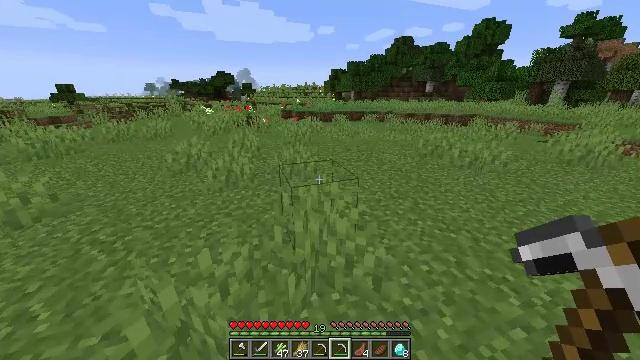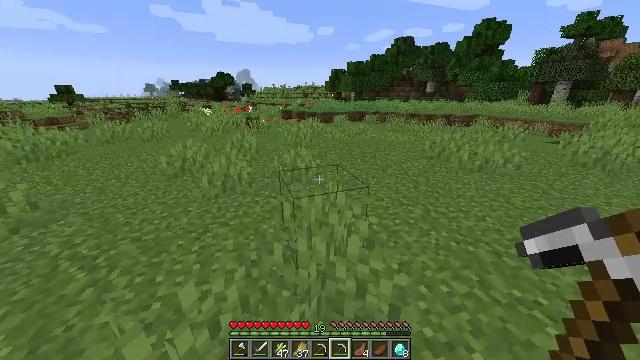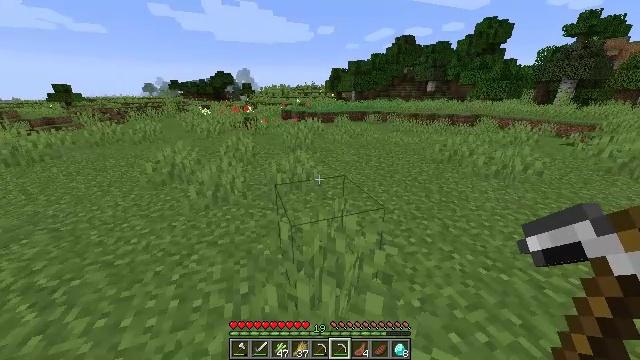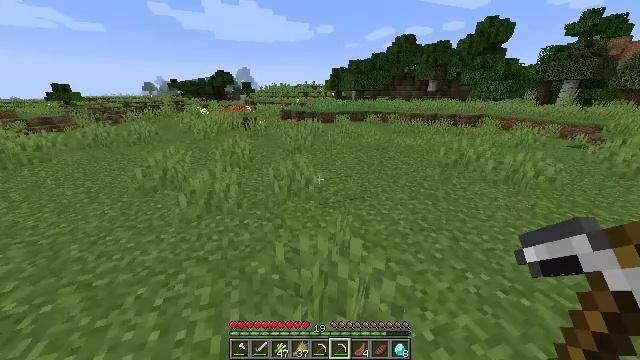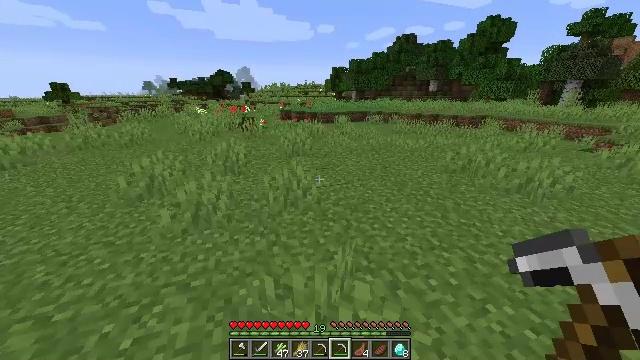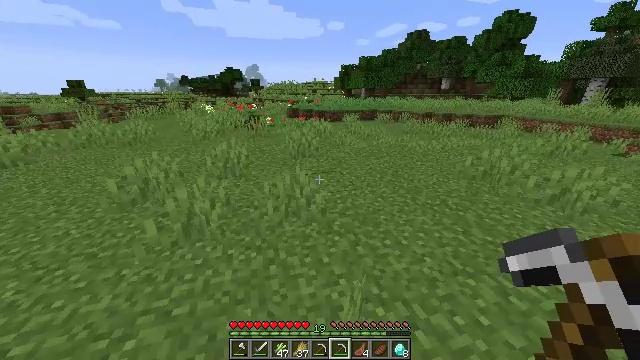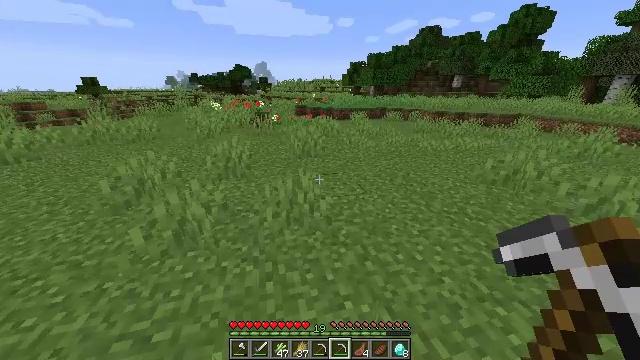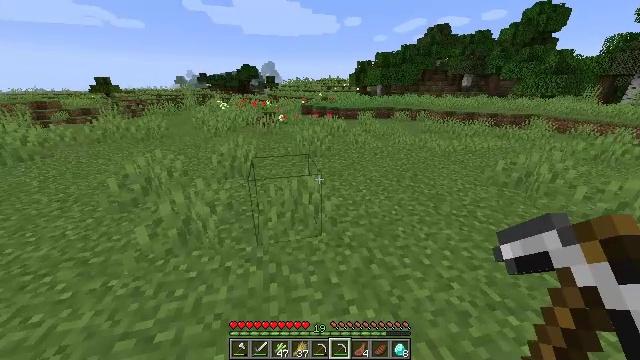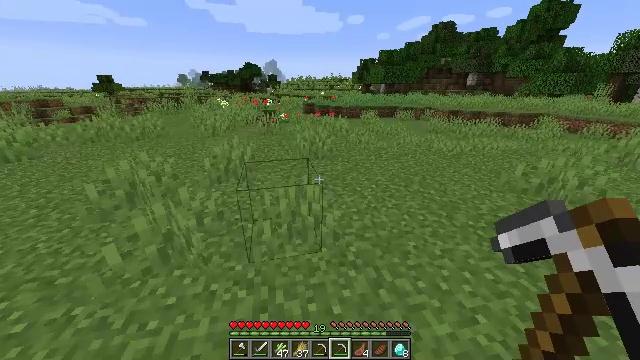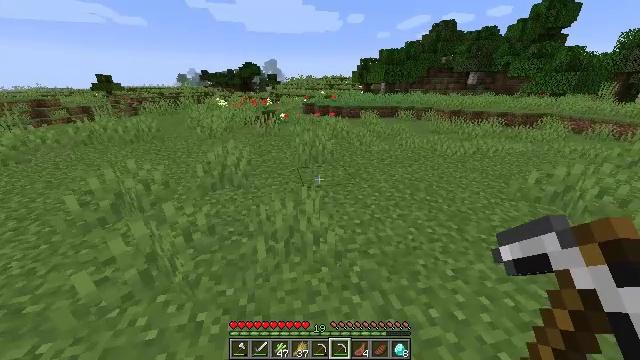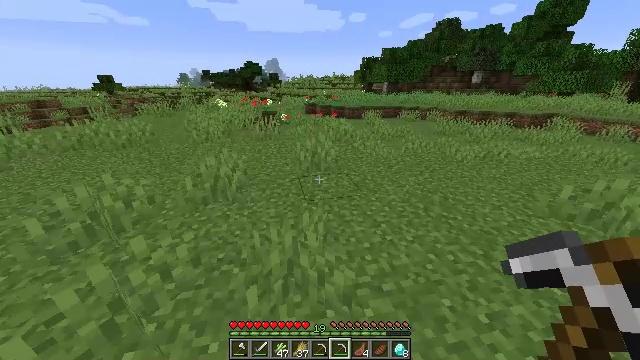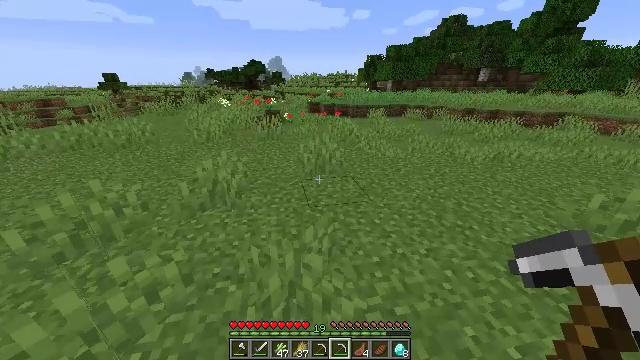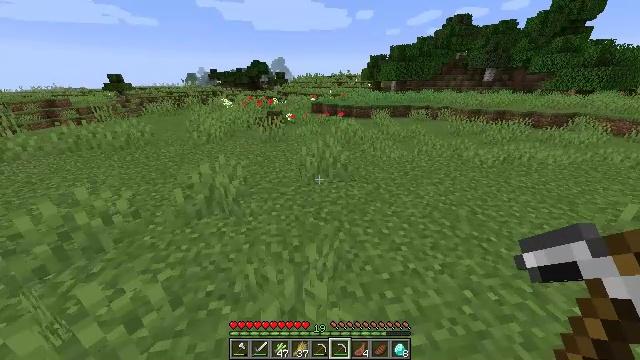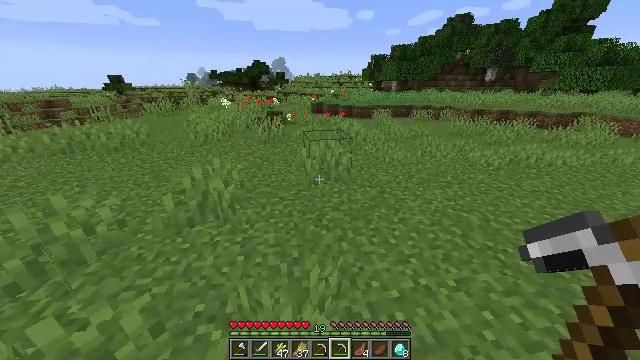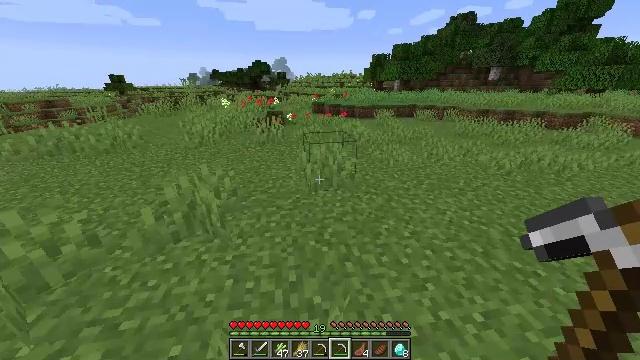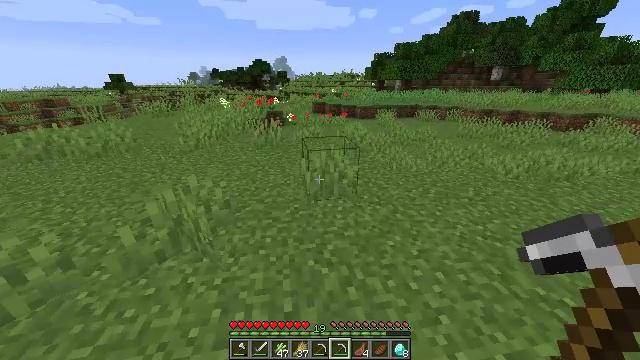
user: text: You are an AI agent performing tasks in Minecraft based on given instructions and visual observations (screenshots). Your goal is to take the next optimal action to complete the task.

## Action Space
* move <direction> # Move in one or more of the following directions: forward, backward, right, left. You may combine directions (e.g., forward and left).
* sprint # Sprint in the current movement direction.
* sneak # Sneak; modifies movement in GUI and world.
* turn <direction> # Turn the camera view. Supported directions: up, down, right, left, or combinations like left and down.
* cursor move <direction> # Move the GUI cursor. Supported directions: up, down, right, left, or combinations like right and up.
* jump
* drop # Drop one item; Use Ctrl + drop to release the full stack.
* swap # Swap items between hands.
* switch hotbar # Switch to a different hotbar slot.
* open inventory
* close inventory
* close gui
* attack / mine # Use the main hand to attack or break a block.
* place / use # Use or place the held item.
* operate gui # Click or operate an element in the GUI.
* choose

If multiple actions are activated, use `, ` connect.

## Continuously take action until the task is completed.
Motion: motion action
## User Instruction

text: Collect the bee nest for honey.
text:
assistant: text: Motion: move forward, sprint
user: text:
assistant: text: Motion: move forward, sprint
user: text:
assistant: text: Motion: move forward, sprint
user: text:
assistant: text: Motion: move forward, sprint
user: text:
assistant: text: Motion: move forward, sprint, turn left
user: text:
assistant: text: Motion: move forward, sprint, turn left
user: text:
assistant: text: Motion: move forward, sprint, turn left
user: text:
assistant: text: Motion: move forward, sprint
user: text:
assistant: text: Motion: move forward, sprint
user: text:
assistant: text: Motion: move forward, sprint
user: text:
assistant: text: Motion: move forward, sprint
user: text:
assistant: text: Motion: move forward, sprint
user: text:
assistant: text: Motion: move forward, sprint
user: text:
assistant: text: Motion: move forward, sprint
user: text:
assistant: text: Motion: move forward, sprint
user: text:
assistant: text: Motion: move forward, sprint
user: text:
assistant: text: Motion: move forward, sprint
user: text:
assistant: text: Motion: move forward, sprint
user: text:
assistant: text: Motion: move forward, sprint
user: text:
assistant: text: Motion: move forward, sprint
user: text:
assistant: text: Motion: move forward, sprint
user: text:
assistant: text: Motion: move forward, sprint
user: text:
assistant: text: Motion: move forward, sprint
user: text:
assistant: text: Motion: move forward, sprint, turn left
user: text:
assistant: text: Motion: move forward, sprint
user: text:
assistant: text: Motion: move forward, sprint
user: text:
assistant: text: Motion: move forward, sprint
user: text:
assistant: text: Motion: move forward, sprint
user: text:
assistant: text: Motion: move forward, sprint
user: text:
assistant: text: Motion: move forward, sprint